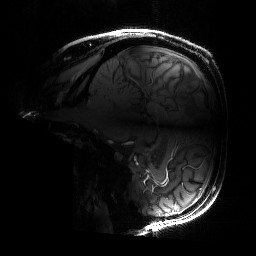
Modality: T1w
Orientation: sagittal
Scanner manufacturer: siemens
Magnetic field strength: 6.98 T
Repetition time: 2.5 s
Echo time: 0.00429 s